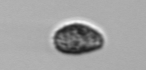
Label: Pseudochattonella_farcimen